Question: In the picture, you will see a table at the beginning that contains in the . After that, . How can I the data ?
'''
SELECT TOP (1000) [Rank]
,[Player]
,[Team]
,[Position]
,[Rounds]
FROM [Yahoo Fantansy Basketball 2020-2021].[Players].[Rank]
ORDER BY [Rank] ASC;
'''

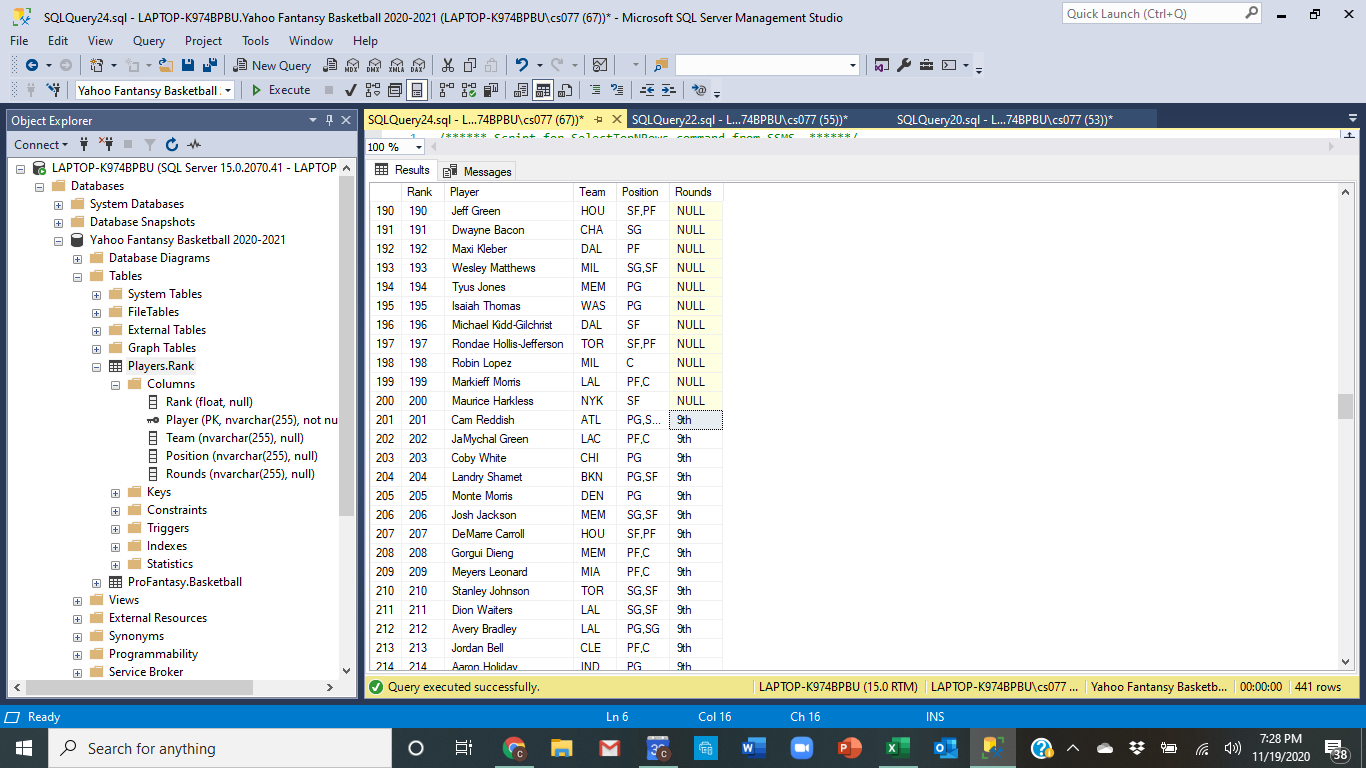
Answer: '''
UPDATE Players.Rank SET Rounds = NULL WHERE Rounds = '9th'
'''